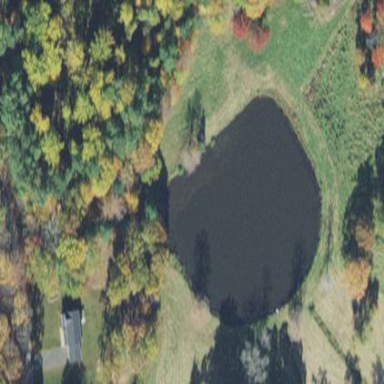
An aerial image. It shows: Peaceful pond surrounded by nature.